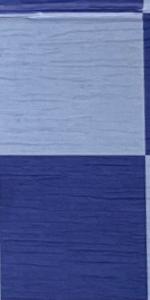
Label: Empty